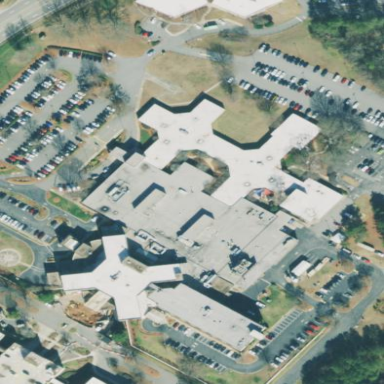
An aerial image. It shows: Healthcare facility identified as hospital.